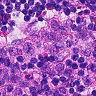
Metastatic tissue present: no